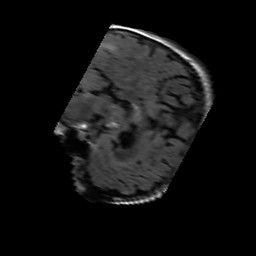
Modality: FLAIR
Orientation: sagittal
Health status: ill
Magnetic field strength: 3 T